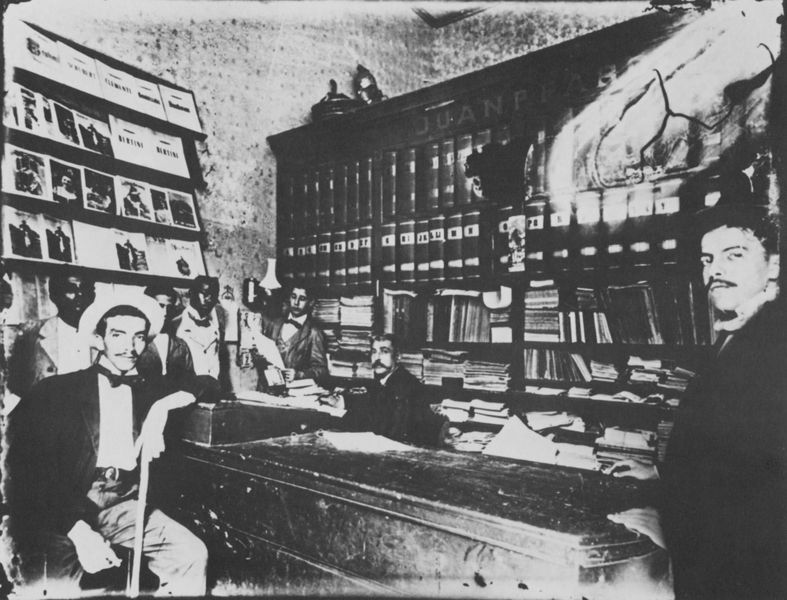
Titel: Musikverlag
Künstler: Juan Jose Benzo
Standort: Caracas
Institution: Instituto autónomo Biblioteca Nacional Caracas
Schlagwörter: mann, schatten, weiß, menschen, sitzen, grau, holz, hut, hüte, lampe, licht, männer, ohr, raum, schwarz, zimmer, blick, gürtel, herren, anzug, bart, hemd, regal, schnurrbart, tresen, wand, blicke, diener, kragen, bild, bildnis, herr, porträt, sitzend, decke, stock, schrift, bücher, papier, geschäft, gehstock, noten, stab, laden, tapete, glanz, lesen, bedienstete, fliege, schnauzer, collage, foto, fotografie, grossstadt, photographie, wände, schwarze, auslage, theke, verkauf, verkäufer, buch, schwarz weiss, zeitschrift, zeitung, kasse, heft, magazin, photo, bücherregal, akten, buchrücken, verschwommen, sklave, lichtreflex, bibliothek, bücherregale, kontor, kunden, regale, lernen, antiquariat, schwar, sklaven, journal, ablage, hefte, milieu, personal, zeitungen, buchhandlung, sozial, büher, sozialgeschichte, zeitschriften, buchmacher, ladentheke, buchhändler, juan, kassier, kassierer, magazine, soziale fotografie, warenhaus, zeitgeschichtlich, zeitschrit